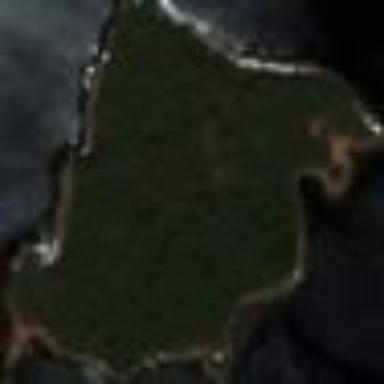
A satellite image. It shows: Islet.